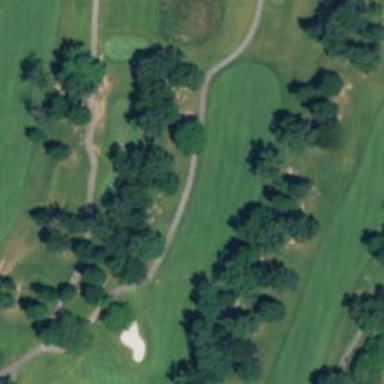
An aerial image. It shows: Golf cartpath that is also road path.